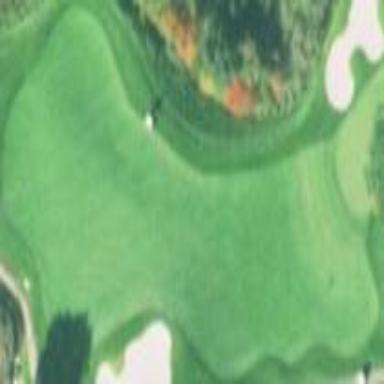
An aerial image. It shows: Golf fairway surrounded by grass.